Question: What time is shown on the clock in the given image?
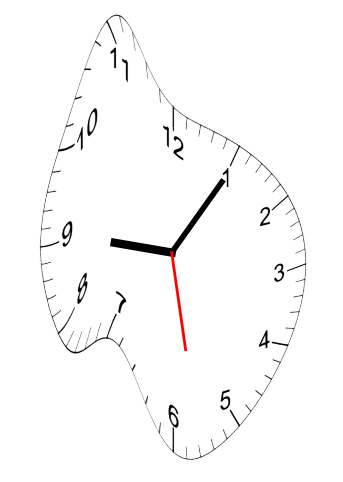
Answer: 09:05:28